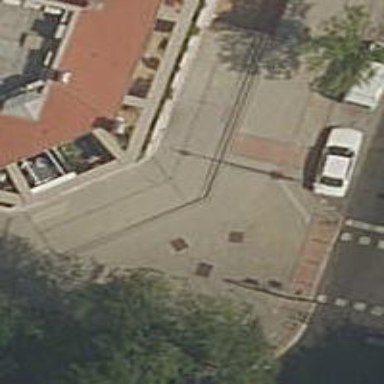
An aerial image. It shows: Zebra crossing on footway.